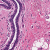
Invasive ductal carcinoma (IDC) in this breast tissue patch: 0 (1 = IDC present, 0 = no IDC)